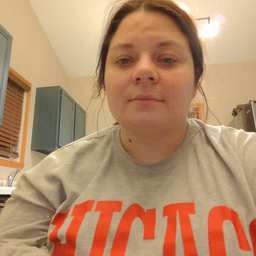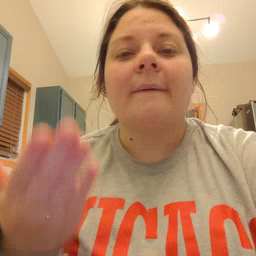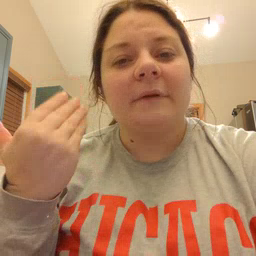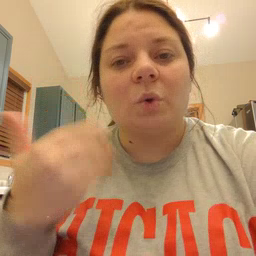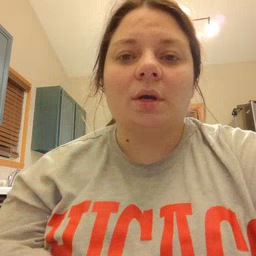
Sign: before